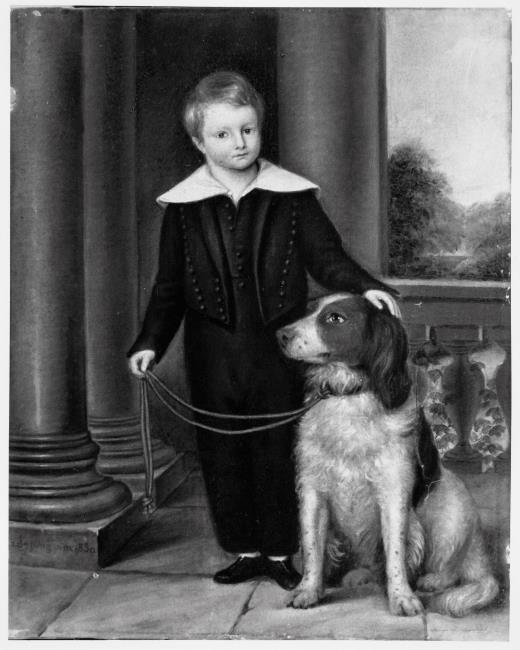
Title: Portret van een jongen met een aangelijnde hond
Artist: Anoniem (Nederland) 1830 gedateerd
Earliest date: 1830
Latest date: 1830
Genre: painting
Keywords: boy's portrait, full-length portrait, head to the right, body frontal, standing (position), facing front, light hair, flat collar, jacket with waistcoat, button, stone floor, hunting dog, column (architectural element), window, background view of forest landscape